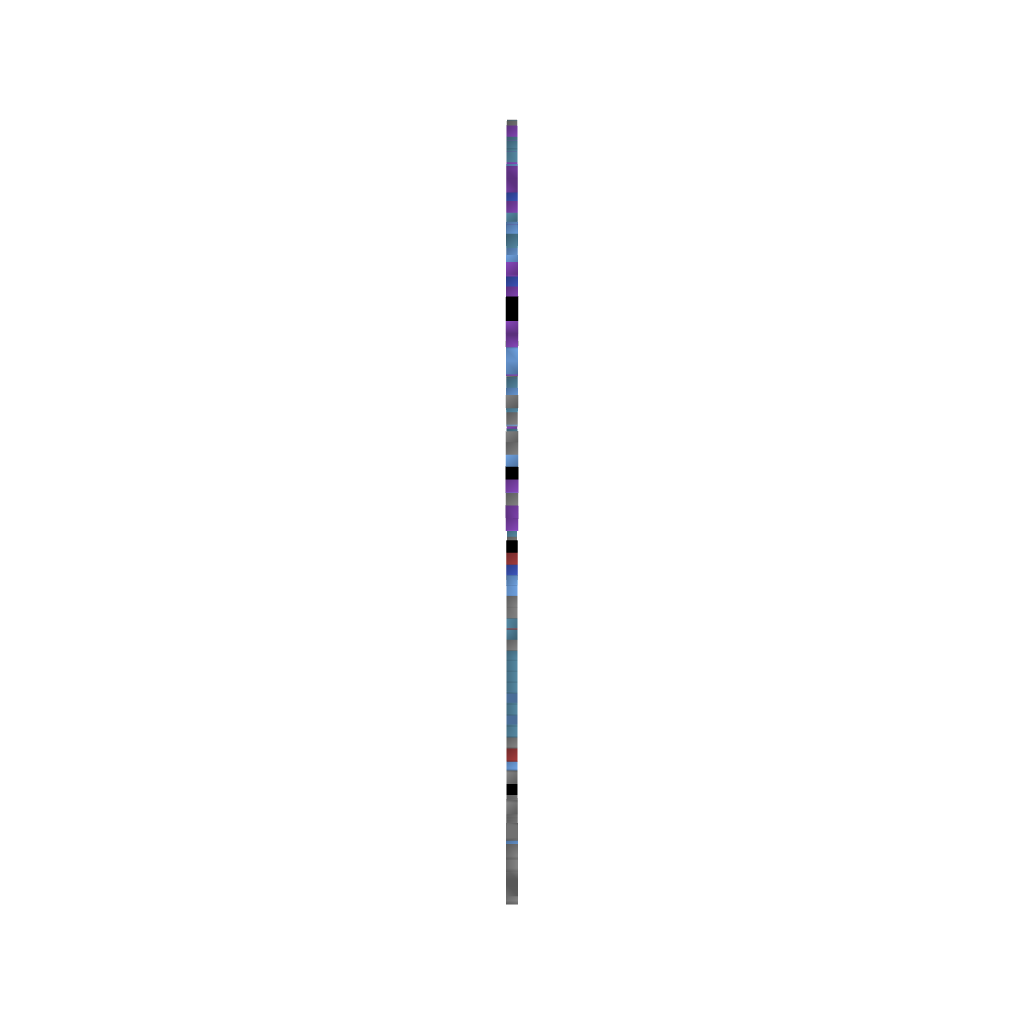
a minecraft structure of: Wily Machine #4 (ErnieCIII) bad low quality